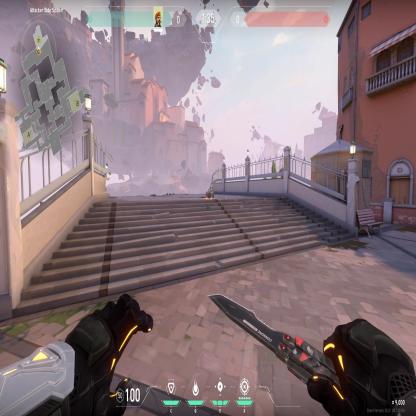
Label: dropped spike